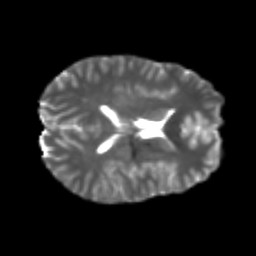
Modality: T2w
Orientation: axial
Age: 20
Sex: male
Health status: healthy
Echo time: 0.074 s